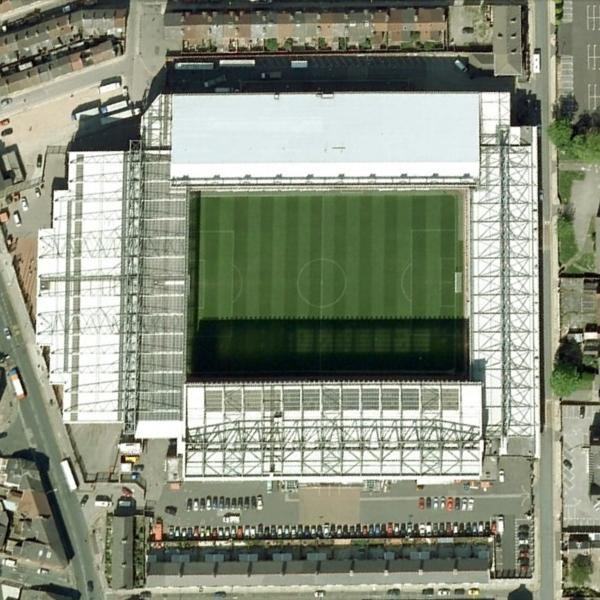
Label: Stadium